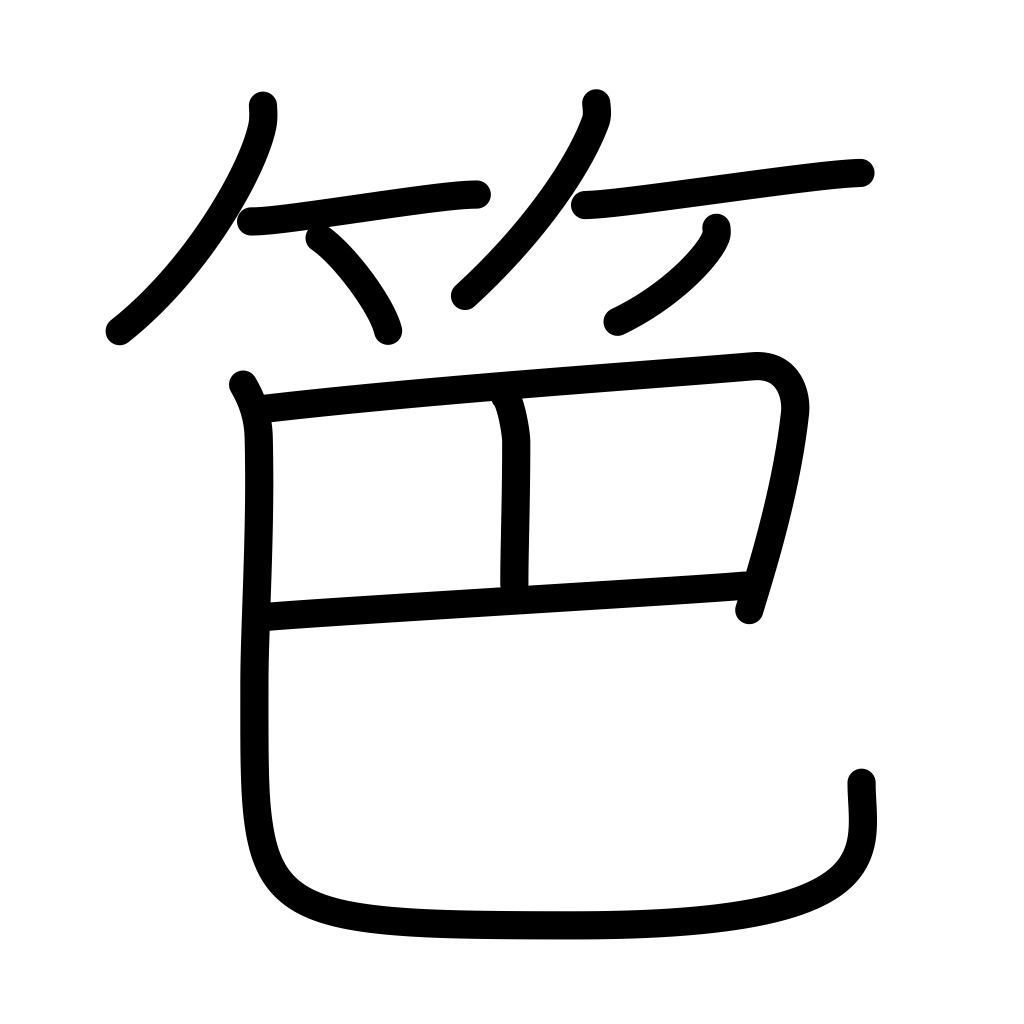
Meaning: thorny bamboo, bamboo fence